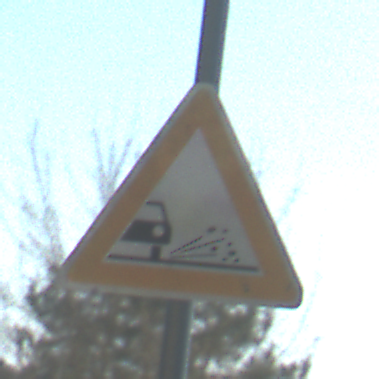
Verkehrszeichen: SplittSchotter
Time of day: MorningAfternoon
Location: Outdoor (Suburban)
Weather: Clear
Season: NotSpecified
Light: Natural